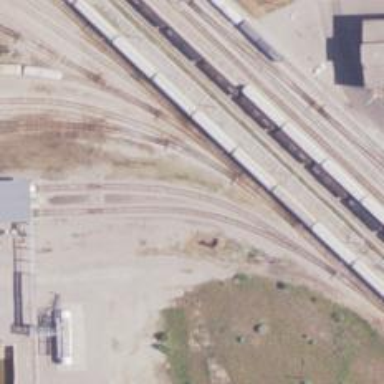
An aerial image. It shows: Railway spur service.